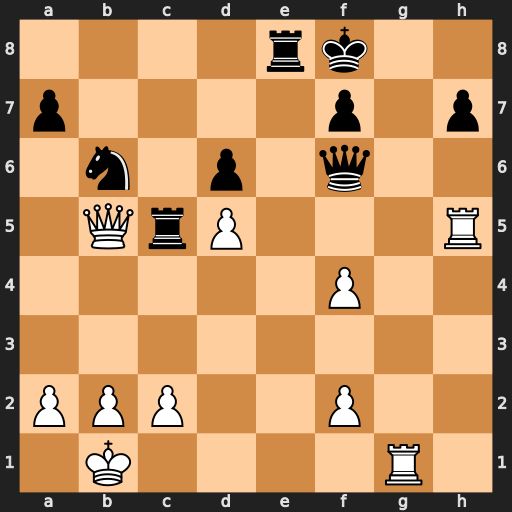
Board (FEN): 4rk2/p4p1p/1n1p1q2/1QrP3R/5P2/8/PPP2P2/1K4R1
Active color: w
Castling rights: -
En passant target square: -
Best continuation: Rg8+ Kxg8 Qxe8+ Kg7 Rg5+ Qxg5 fxg5